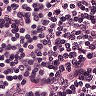
Metastatic tissue present: no